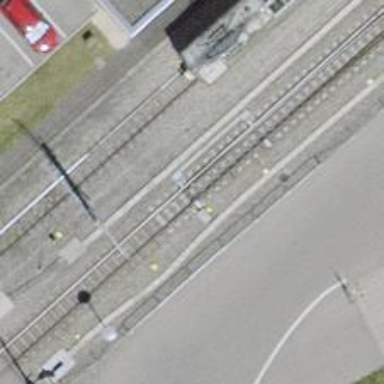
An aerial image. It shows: Railway switch.